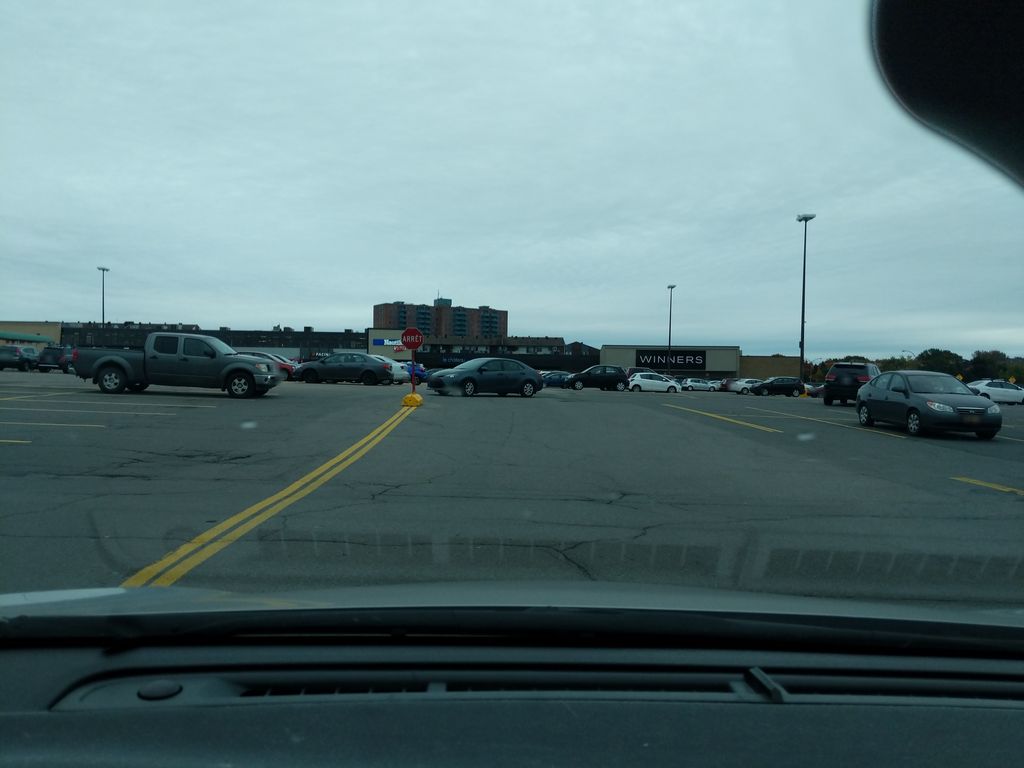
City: quebec_city